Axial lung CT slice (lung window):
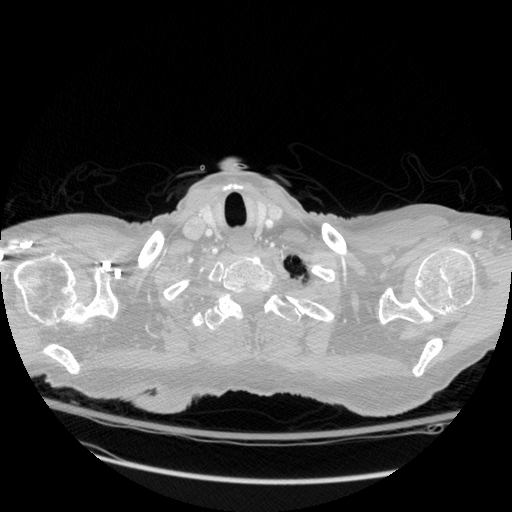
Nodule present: no